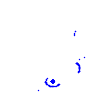
Particle: proton